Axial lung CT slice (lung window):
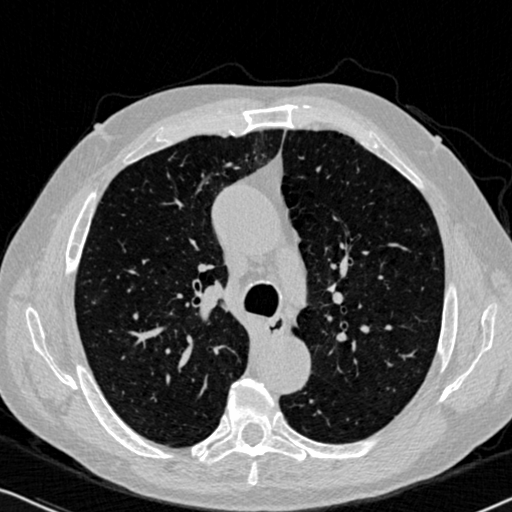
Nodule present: no